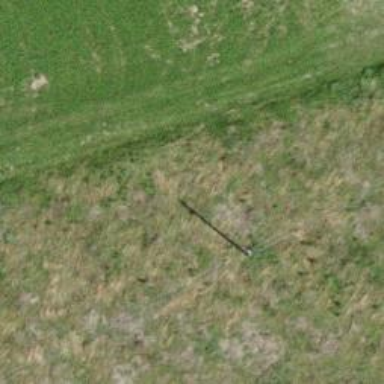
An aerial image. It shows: Minor power line.